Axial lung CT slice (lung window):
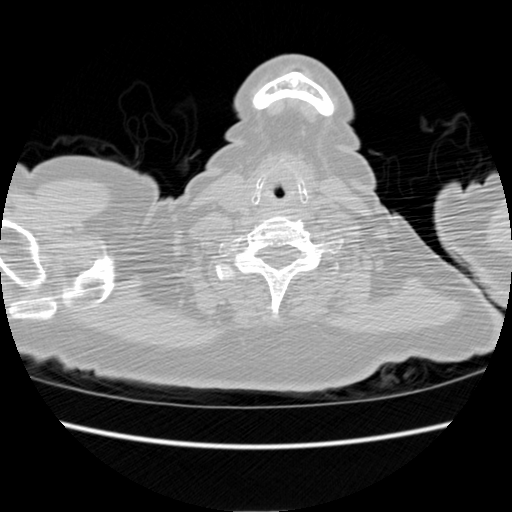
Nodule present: no